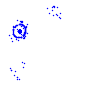
Particle: electron